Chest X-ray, PA view. Patient: 33 years old, sex F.
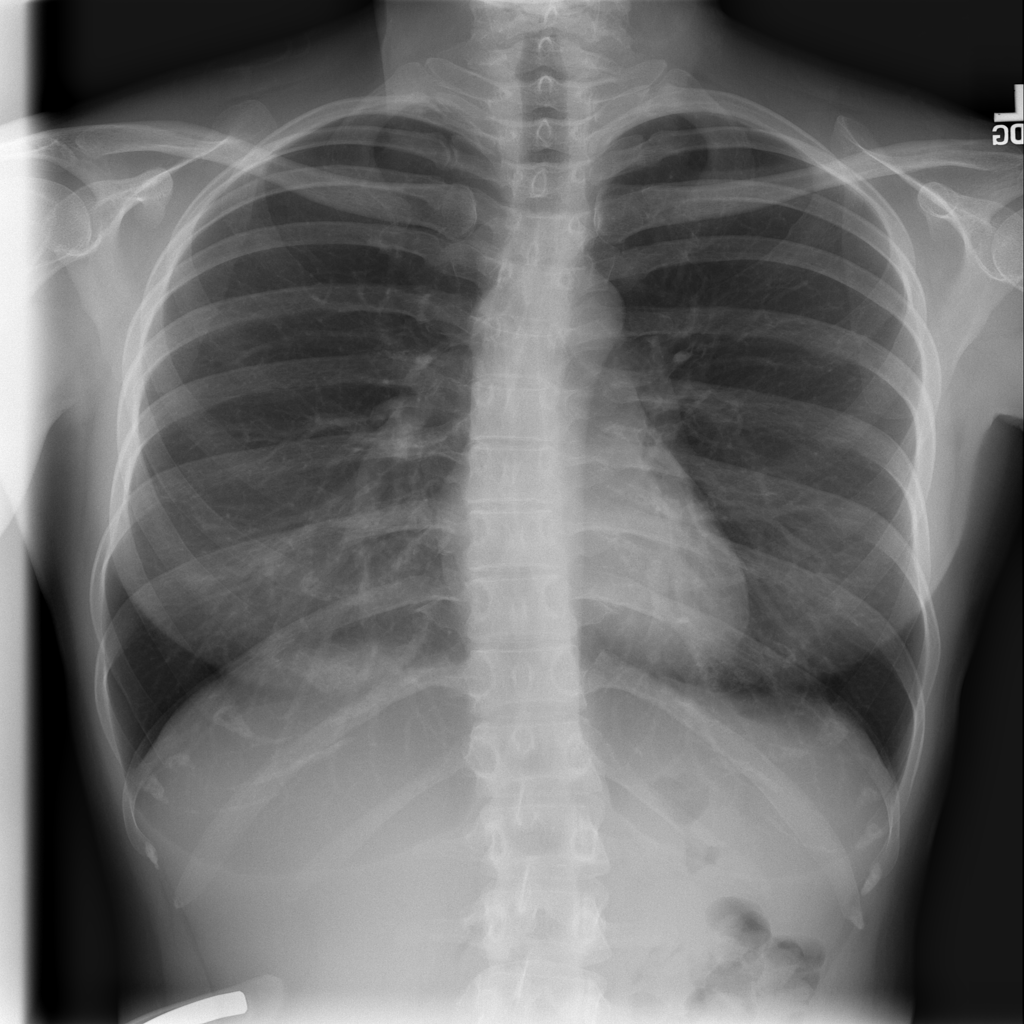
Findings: No Finding